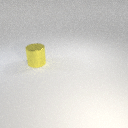
large yellow metal cylinder